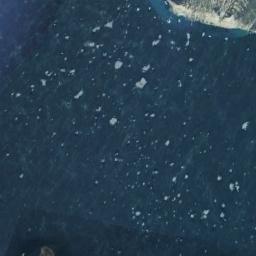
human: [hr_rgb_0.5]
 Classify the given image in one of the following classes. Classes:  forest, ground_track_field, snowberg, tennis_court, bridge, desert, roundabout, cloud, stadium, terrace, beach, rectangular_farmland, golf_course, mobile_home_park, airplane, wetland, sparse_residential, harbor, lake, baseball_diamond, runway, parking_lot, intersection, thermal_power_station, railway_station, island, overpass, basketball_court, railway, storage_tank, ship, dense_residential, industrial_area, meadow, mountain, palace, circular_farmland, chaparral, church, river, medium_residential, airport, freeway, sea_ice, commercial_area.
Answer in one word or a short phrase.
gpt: sea_ice